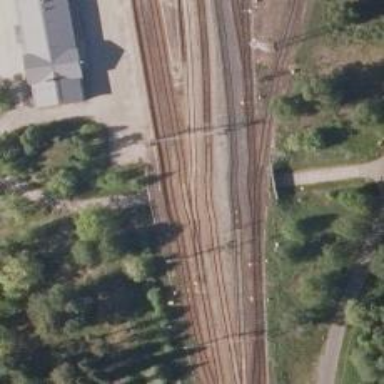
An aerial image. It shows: Railway signal.